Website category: sports
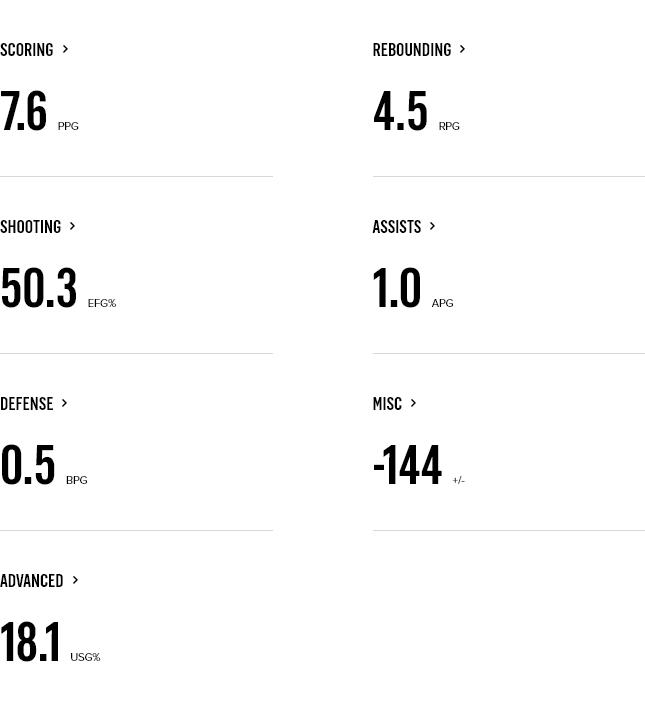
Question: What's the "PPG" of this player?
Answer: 7.6

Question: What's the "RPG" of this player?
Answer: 4.5

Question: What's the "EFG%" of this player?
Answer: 50.3

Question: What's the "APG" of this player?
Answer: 1.0

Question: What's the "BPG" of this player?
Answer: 0.5

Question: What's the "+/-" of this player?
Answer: -144

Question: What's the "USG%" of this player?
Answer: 18.1

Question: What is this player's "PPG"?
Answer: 7.6

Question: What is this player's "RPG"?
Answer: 4.5

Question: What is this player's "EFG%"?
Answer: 50.3

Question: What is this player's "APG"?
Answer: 1.0

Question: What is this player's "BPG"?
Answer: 0.5

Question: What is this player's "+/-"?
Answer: -144

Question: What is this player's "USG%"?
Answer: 18.1

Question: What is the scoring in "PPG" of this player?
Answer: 7.6

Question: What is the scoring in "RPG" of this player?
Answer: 4.5

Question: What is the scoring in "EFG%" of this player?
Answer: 50.3

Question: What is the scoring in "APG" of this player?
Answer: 1.0

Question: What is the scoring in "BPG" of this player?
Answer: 0.5

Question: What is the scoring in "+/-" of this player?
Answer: -144

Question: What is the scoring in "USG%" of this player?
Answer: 18.1

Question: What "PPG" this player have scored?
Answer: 7.6

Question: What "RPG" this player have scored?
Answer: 4.5

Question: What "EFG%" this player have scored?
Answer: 50.3

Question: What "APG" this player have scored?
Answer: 1.0

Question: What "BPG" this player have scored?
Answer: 0.5

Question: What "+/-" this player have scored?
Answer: -144

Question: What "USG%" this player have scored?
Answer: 18.1

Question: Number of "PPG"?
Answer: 7.6

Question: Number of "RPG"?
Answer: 4.5

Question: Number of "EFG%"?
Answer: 50.3

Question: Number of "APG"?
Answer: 1.0

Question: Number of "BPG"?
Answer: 0.5

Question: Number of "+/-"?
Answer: -144

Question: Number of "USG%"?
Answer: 18.1

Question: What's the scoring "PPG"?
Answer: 7.6

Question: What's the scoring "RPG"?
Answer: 4.5

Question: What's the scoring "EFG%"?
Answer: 50.3

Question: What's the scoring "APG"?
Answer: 1.0

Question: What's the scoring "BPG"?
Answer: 0.5

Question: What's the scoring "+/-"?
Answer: -144

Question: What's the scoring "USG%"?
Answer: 18.1